Interaction volume radius: 5 \u00c5
Interaction volume height: 20 \u00c5
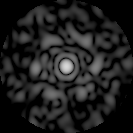
Disorder parameter: 0.8156